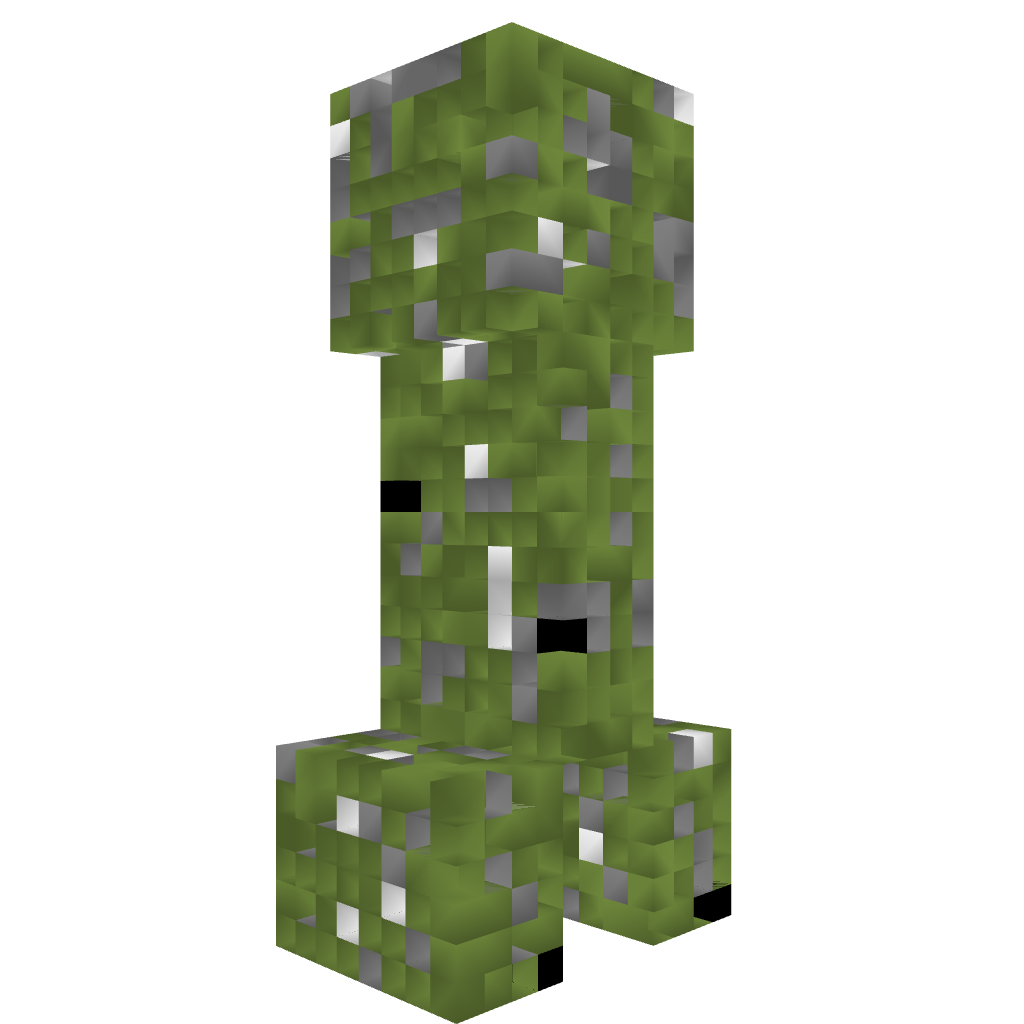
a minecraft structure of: Creeper Statue high quality